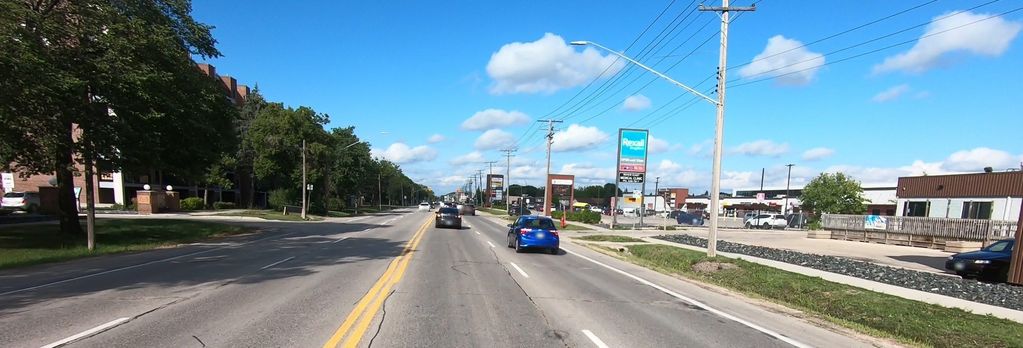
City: winnipeg